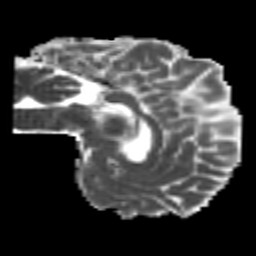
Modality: MD
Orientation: sagittal
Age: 25
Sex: male
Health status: healthy
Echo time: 0.074 s